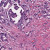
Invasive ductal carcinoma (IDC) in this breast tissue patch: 1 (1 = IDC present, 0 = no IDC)